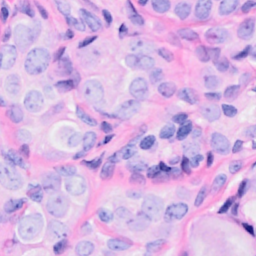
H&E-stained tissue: Breast